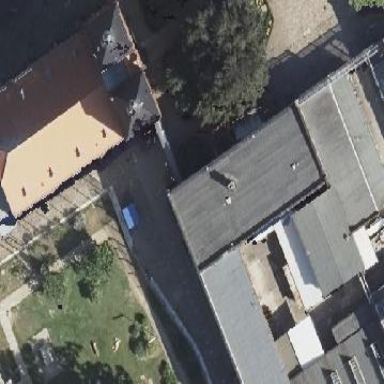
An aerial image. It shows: Building with flat roof.